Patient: sex M, age 60
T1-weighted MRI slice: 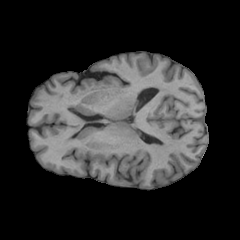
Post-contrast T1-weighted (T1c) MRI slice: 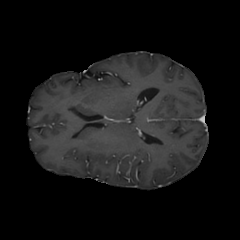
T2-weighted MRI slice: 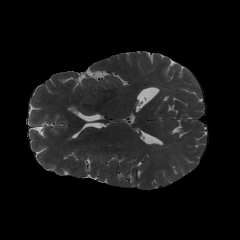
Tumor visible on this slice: no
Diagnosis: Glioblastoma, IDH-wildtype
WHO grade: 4